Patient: sex M, age 37
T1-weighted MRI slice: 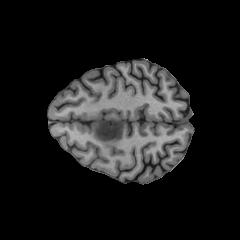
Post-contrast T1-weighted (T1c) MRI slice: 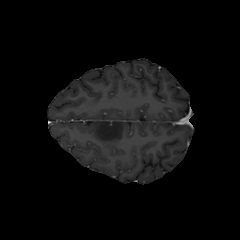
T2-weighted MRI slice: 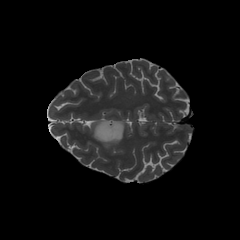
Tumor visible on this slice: yes
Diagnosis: Astrocytoma, IDH-mutant
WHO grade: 2